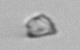
Label: detritus_transparent